Aerial crown-view tile of a tropical tree (Barro Colorado Island, Panama), acquired 20250414:
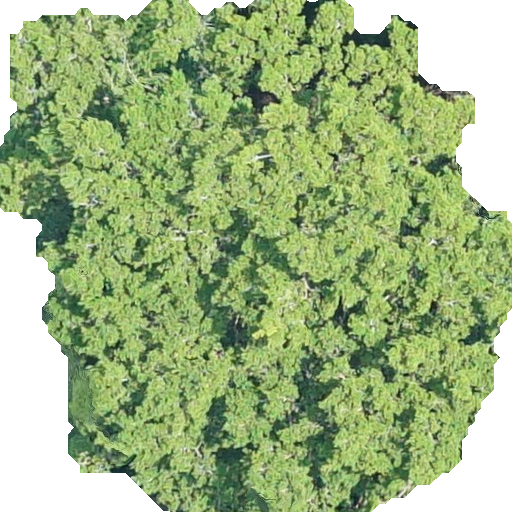
Species: Brosimum alicastrum
GBIF accepted scientific name: Brosimum alicastrum
Crown area: 320.325 m²